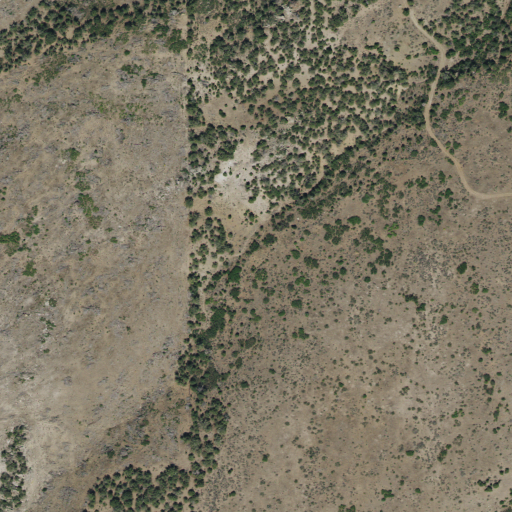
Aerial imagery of valley in Utah named Drag Hollow containing evergreen forest, shrub, mixed forest, and low intensity development